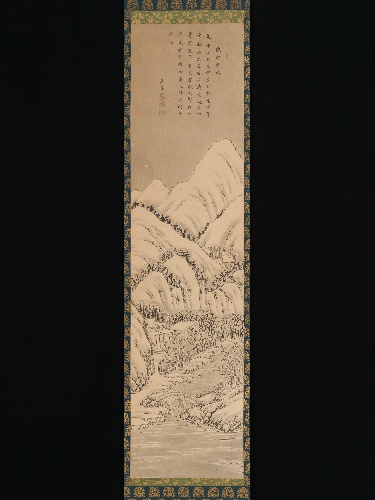
Artist: Kano Hōgai
Artist bio: Japanese, 1828–1888
Date: 19th century
Object type: Hanging scroll
Classification: Paintings
Medium: Hanging scroll; ink on paper
Culture: Japan
Period: Edo (1615–1868)–Meiji period (1868–1912)
Dimensions: Image: 50 7/8 × 12 11/16 in. (129.2 × 32.2 cm)
Overall with mounting: 85 7/8 × 14 1/8 in. (218.1 × 35.9 cm)
Overall with knobs: 85 7/8 × 16 1/8 in. (218.1 × 41 cm)
Department: Asian Art
Credit line: Mary Griggs Burke Collection, Gift of the Mary and Jackson Burke Foundation, 2015
Accession year: 2015
Repository: Metropolitan Museum of Art, New York, NY
Tags: Mountains|Landscapes